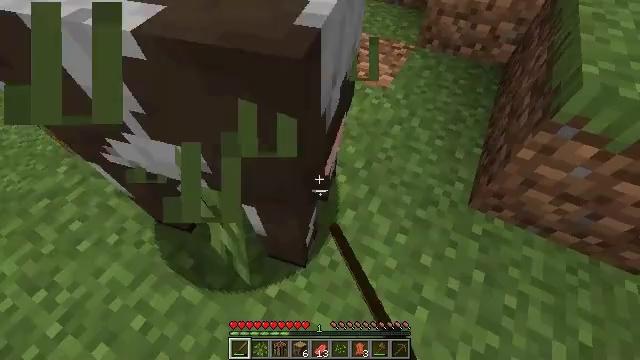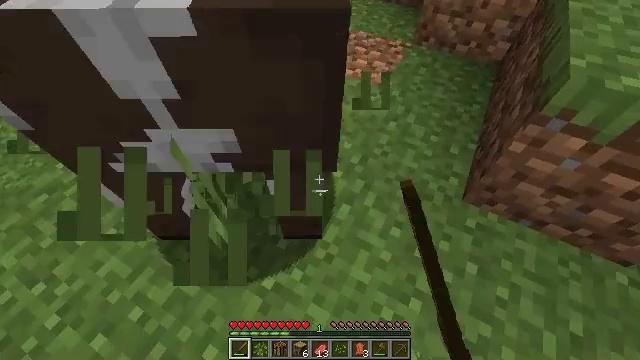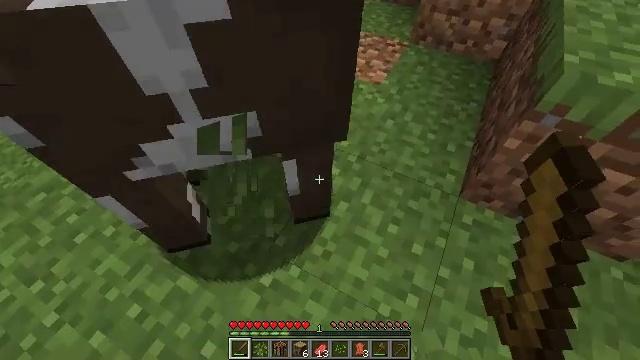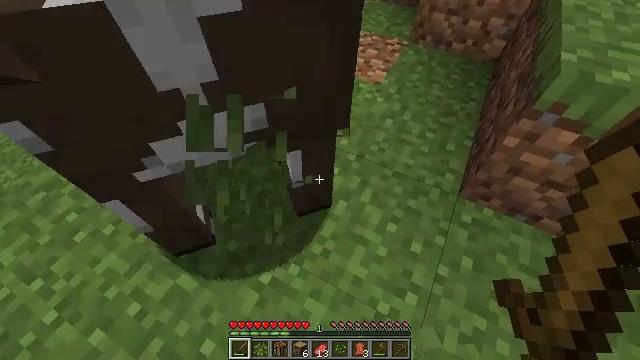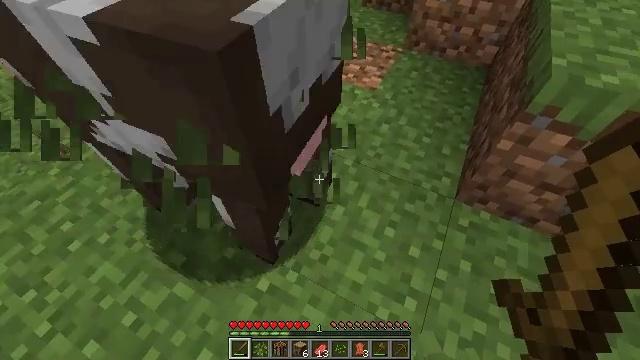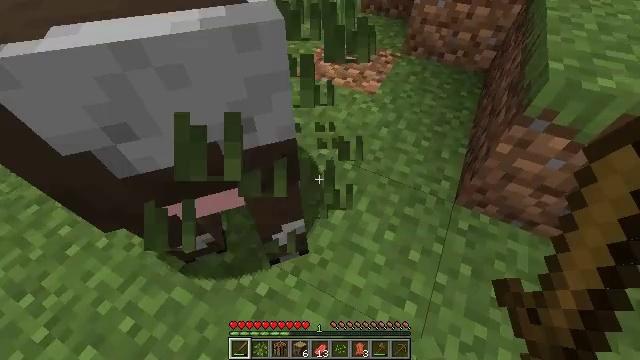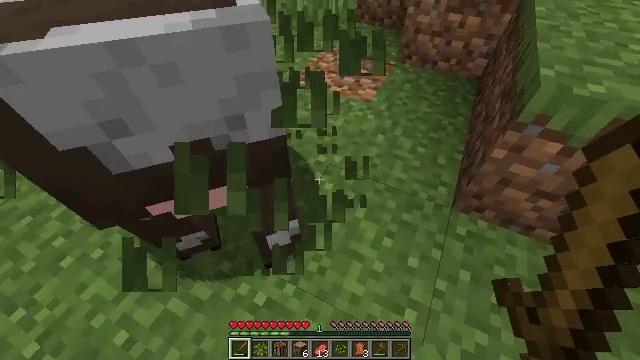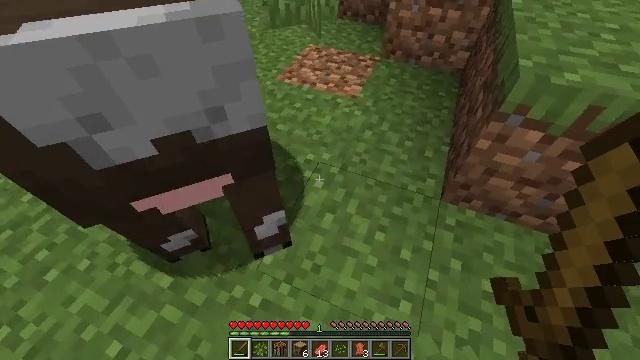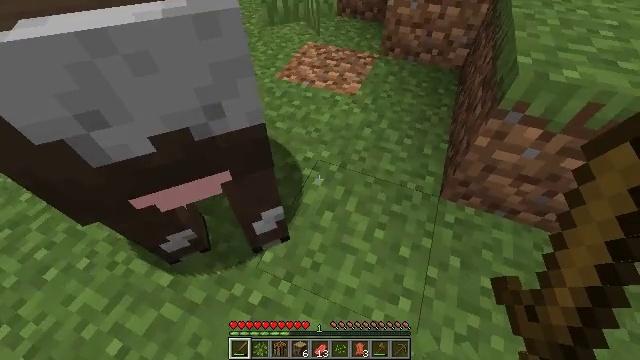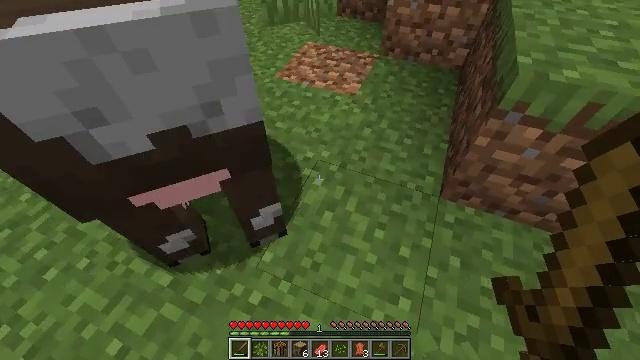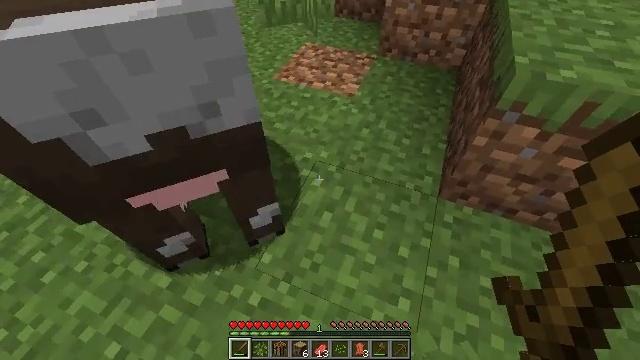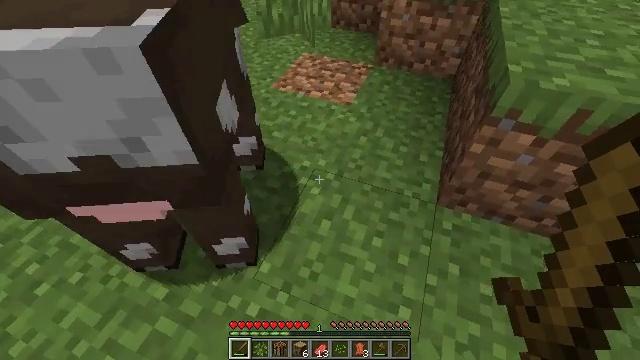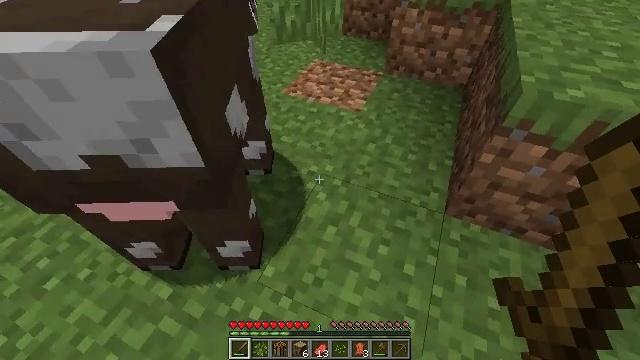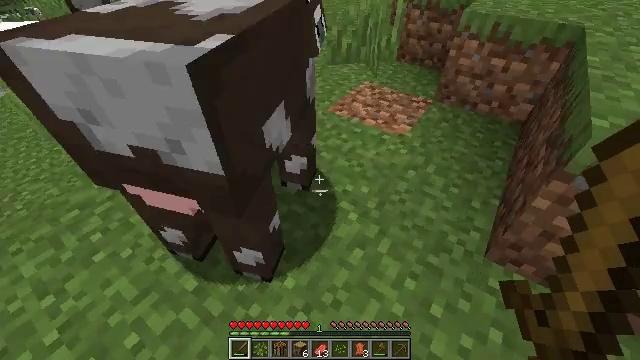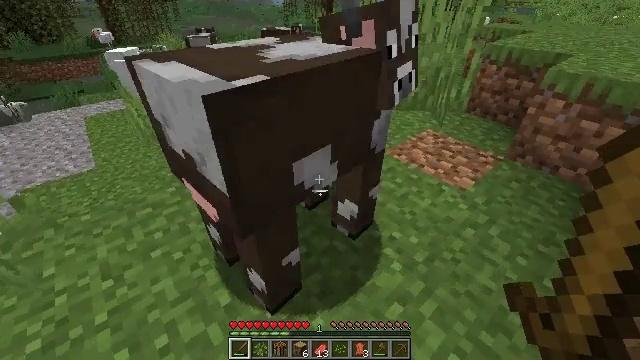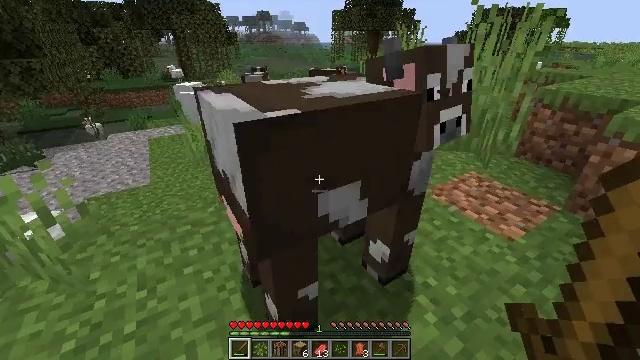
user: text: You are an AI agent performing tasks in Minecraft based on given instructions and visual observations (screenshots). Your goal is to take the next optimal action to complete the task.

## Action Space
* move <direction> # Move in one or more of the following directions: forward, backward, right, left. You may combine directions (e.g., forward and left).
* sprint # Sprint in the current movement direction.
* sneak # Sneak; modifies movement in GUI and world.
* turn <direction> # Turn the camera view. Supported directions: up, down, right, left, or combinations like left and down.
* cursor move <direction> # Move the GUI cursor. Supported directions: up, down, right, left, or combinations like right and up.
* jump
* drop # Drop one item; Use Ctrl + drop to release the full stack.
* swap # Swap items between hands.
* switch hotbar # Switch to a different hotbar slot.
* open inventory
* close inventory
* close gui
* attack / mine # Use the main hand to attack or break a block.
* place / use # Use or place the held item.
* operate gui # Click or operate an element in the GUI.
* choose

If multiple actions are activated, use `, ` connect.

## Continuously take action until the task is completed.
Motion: motion action
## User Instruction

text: Combat the cow.
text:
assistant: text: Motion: no_op
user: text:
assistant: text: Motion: no_op
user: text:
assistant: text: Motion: no_op
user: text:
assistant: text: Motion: turn up
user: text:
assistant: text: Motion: no_op
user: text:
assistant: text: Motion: turn up
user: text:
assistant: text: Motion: turn right
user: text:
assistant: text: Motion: no_op
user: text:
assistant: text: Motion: no_op
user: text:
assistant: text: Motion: no_op
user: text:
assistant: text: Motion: turn up
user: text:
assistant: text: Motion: turn left and up
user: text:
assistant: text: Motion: turn left and up
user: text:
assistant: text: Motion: turn left and up
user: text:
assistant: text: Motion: turn left and up, attack / mine
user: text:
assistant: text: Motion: attack / mine
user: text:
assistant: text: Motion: attack / mine
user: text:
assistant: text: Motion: no_op
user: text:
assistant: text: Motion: no_op
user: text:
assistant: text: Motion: no_op